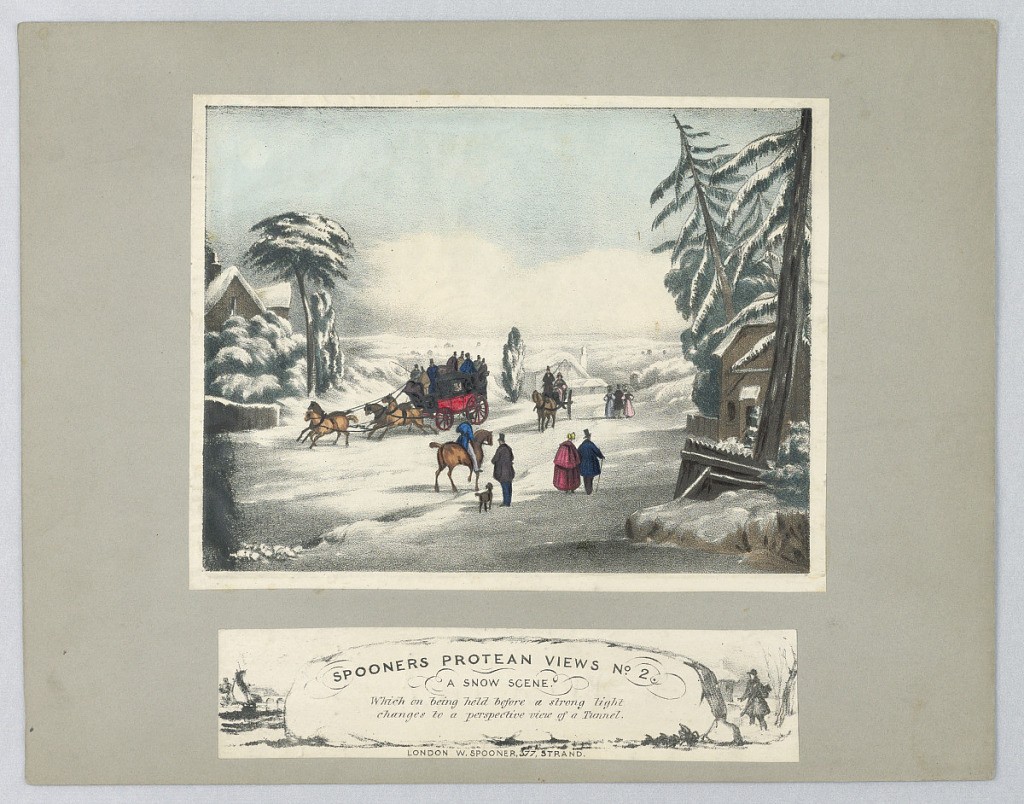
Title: Optical Toy: "A Snow Scene"
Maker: William Spooner, England, active 1830 – 1854
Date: ca. 1838
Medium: Lithograph, brush and watercolor on paper
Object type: Print
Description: Snow scene with a stagecoach and pedestrians. When held to the light, scene becomes a view through two tunnels through a maintain. Below, title and: "Which on being held before a strong light changes to a perspective view of a Tunnel." Publisher's name below.